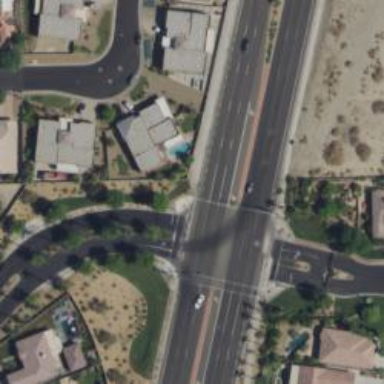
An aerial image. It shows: Residential road.